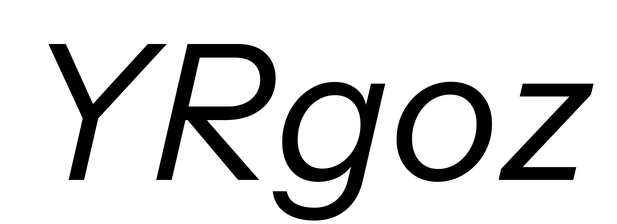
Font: InstrumentSans-Italic_Italic